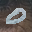
Label: 0